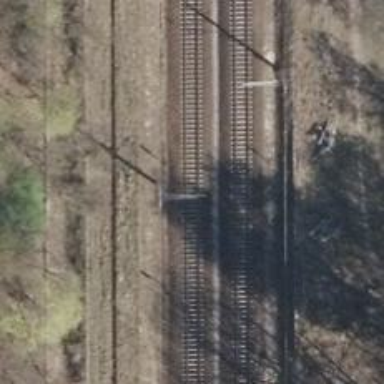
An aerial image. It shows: Milestone along the railway track with catenary mast.